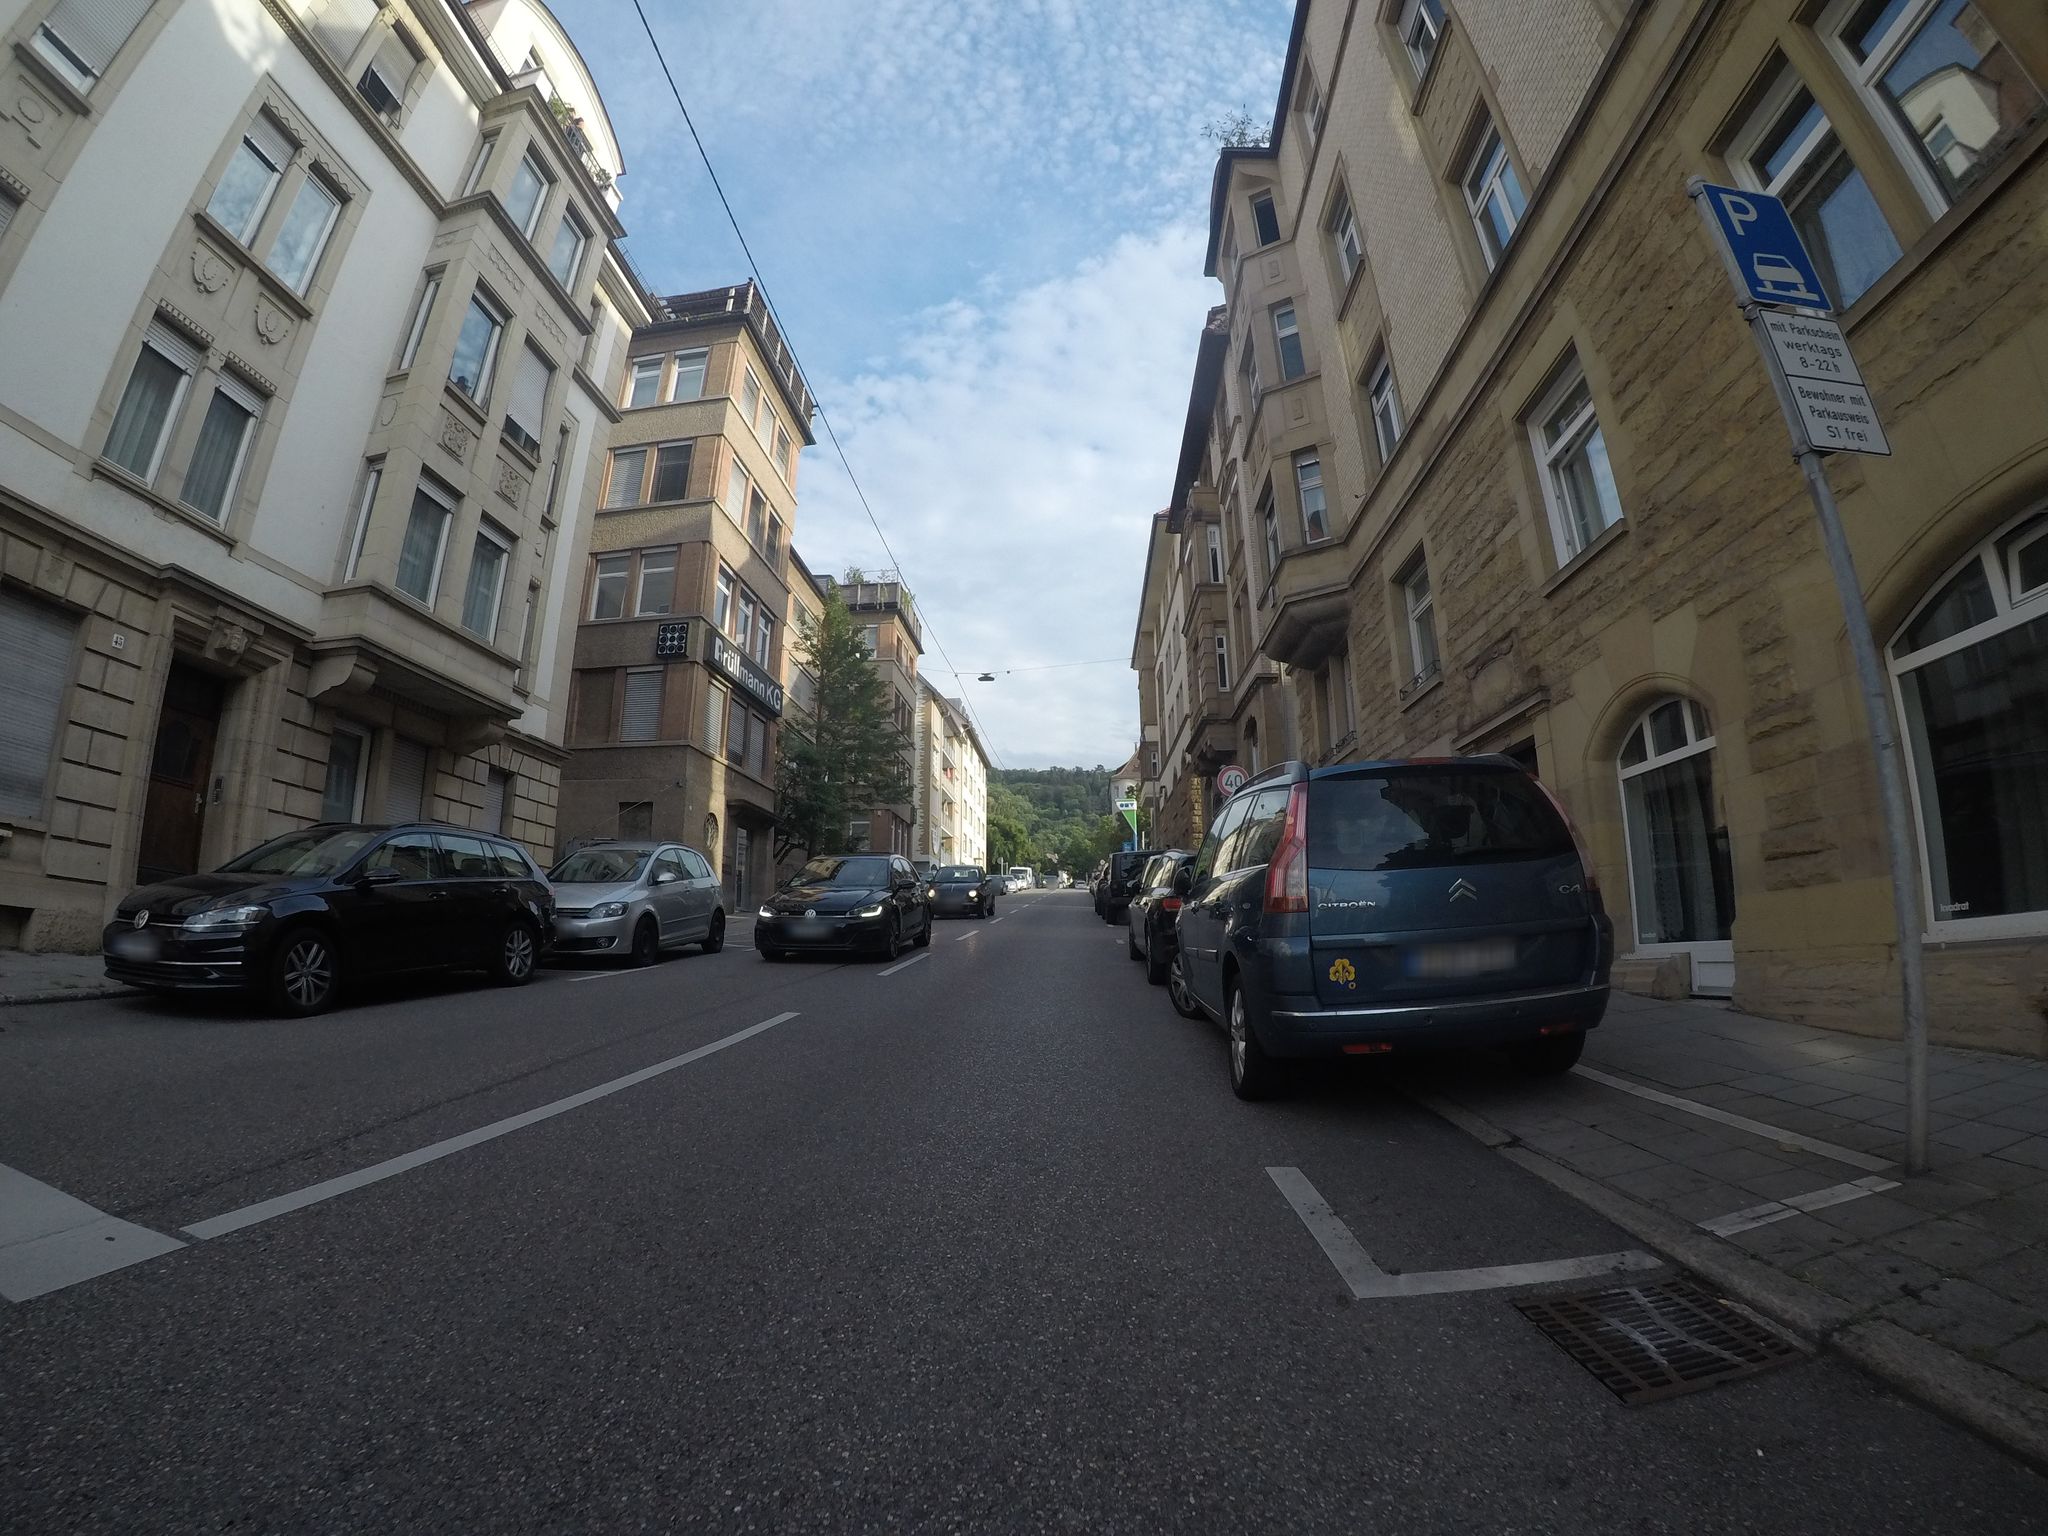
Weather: clear
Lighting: day
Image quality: good
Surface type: driving surface
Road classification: secondary
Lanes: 2
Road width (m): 8.3
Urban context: urban centre
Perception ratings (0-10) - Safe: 6.49, Lively: 8.65, Beautiful: 8.3, Boring: 2.25, Depressing: 1.89, Wealthy: 8.69